Question: I have trouble setting jqueryUI tabs to have transparent background. I took the <URL>, but trying to set transparent background:
'''
body { background: #ddddff; }
.ui-tabs, .ui-tabs .ui-tabs-nav, .ui-tabs .ui-tabs-panel,
.ui-widget-header .ui-state-default,
.ui-state-active, .ui-widget-content .ui-state-active, .ui-widget-header .ui-state-active
{
background: transparent;
}
'''
The problem is, that there is a surplus line (border-bottom) in the navigation widget of the active tab:

I also tried to set the 'background-image: none' as advised <URL>, but it doesn't help.
I have jquery-ui 1.10.3, tested on theme "smoothnes".
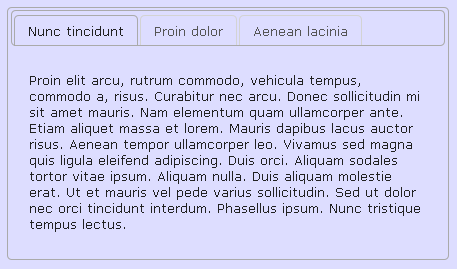
Answer: Got it! Just change 'transparent' to 'inherit'! This is a trick!
'''
.ui-tabs, .ui-tabs .ui-tabs-nav, .ui-tabs .ui-tabs-panel,
.ui-widget-header .ui-state-default,
.ui-state-active, .ui-widget-content .ui-state-active, .ui-widget-header .ui-state-active
{
background: inherit;
}
'''
It's just enough to place it to the following elements:
'''
.ui-tabs,
.ui-widget-header,
.ui-widget-header .ui-state-default,
.ui-widget-header .ui-state-active
{
background: inherit;
}
'''
The question is - isn't it dirty? Is it cross-browser safe?